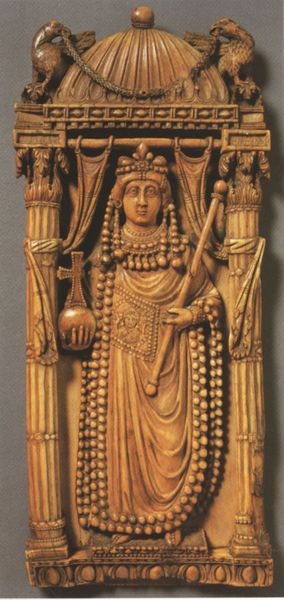
Titel: Kaiser-Diptychon
Institution: Florenz, Bargello
Schlagwörter: braun, frau, holz, marmor, schmuck, säule, säulen, ornament, alt, vorhang, vögel, kirche, figur, gold, frontal, krone, perlen, skulptur, statue, relief, stab, kette, könig, papst, bronze, plastik, kreuz, ketten, schnitzerei, baldachin, königin, heilige, madonna, drachen, szepter, elfenbein, reichsapfel, greiff, greiffen